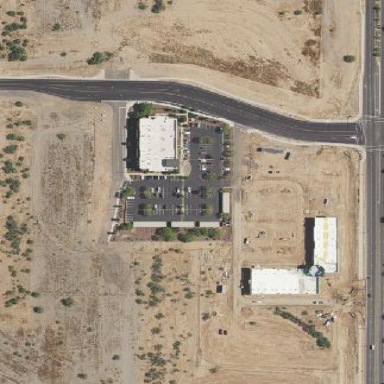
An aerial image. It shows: Parking area with asphalt surface.